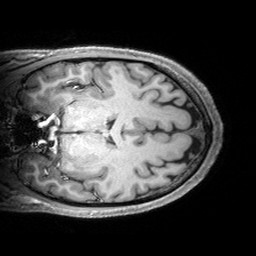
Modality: T1w
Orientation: coronal
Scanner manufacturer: siemens
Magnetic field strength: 3 T
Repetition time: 2.53 s
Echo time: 0.00299 s